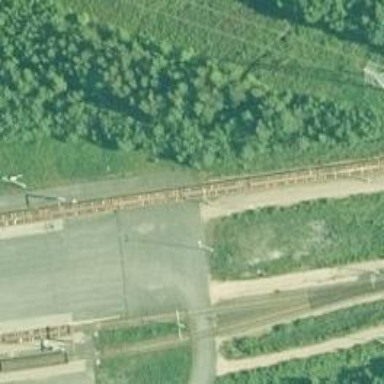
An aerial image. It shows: View of railway yard.